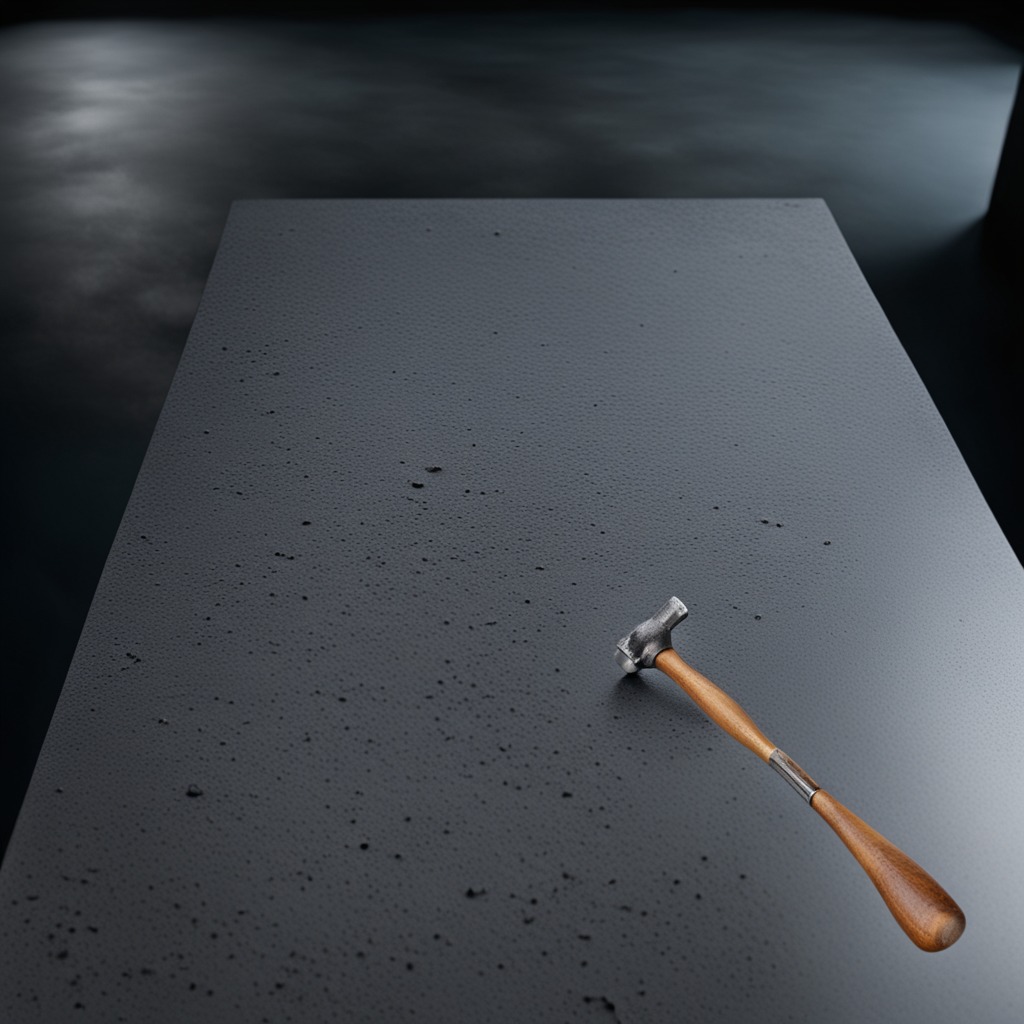
A hammer is lying on a clean granite table inside a workshop at night.